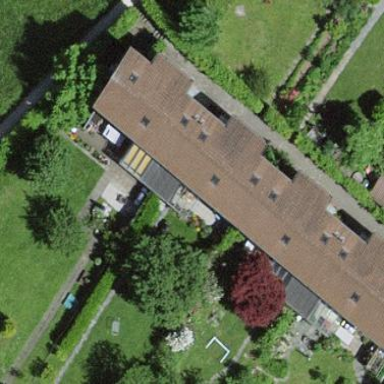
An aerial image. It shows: Terrace building.